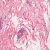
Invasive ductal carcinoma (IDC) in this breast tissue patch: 0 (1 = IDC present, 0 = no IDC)